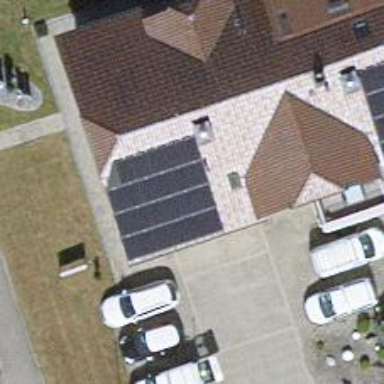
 consisting of solar photovoltaic panels."